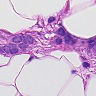
Metastatic tissue present: yes